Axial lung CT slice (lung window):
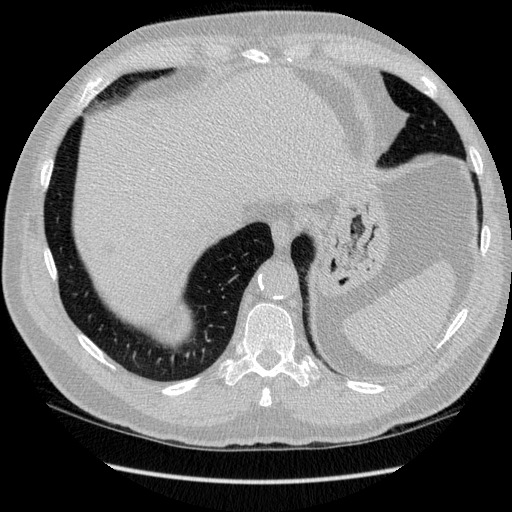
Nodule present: no